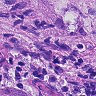
Metastatic tissue present: yes